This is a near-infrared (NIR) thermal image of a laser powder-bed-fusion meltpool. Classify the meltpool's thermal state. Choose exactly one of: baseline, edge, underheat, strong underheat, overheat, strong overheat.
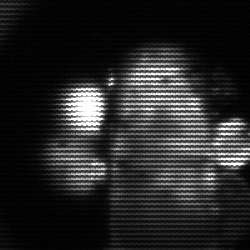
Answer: strong underheat